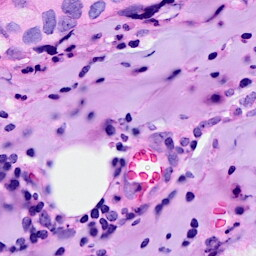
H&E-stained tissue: Breast